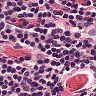
Metastatic tissue present: no